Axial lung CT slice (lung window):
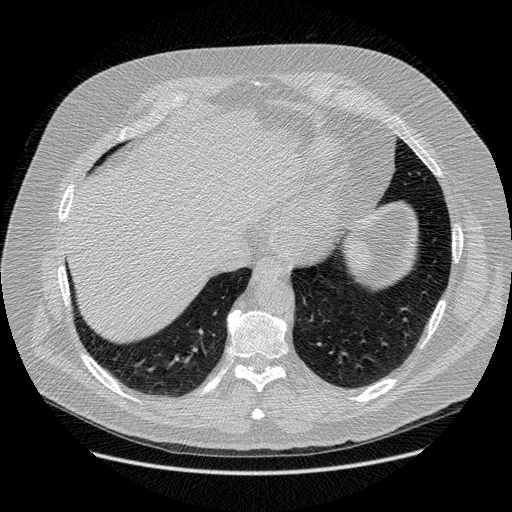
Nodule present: no